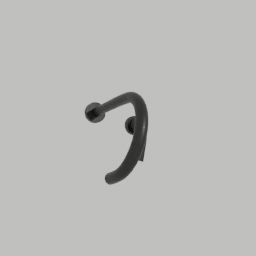
Label: appliances